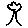
Label: tree